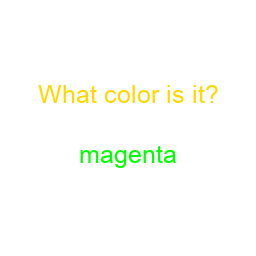
Color: lime
Color name shown: magenta
Background color: white
Question text color: gold